Question: I just fired up the new Netflix app for iOS and upon trying to AirPlay the video to my Apple TV, I got this message:

So I was wondering how they're able to do this. Is there a public API that lets an app retrieve the version of the Apple TV that's selected for AirPlay? Or does Netflix use some other means to detect this?
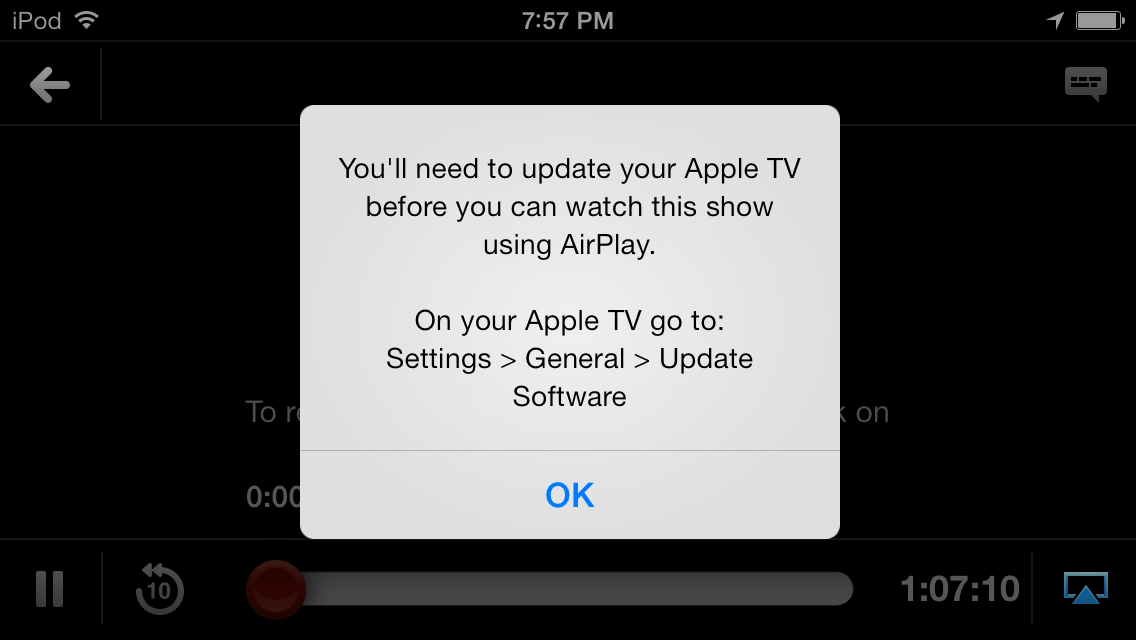
Answer: It's actually not that difficult to be able to pull something like this off. We're going to need to be doing two things: 1) listening for when the audio route changes to know when we've connected to an AirPlay device, and 2) searching the network for AirPlay devices to get info from.
Once we get notified when the audio route changes, we can get info about the new route. The most important bit for us is the name of the output port for the AirPlay device. Once we have that, we can iterate through all the AirPlay devices we know about to find the one that matches the name of the output port. Once we have that device, we can get info from its TXT record, which contains info about the version of the software its running.
I've pushed a sample project to <URL> that details how I pulled this off. This is a really simple project that just handles when a route changes. If you wanted to go live with this code, then you'd also want to add checks at certain other places, like when you present an MPMoviePlayerViewController.
EDIT: Note that this is pretty hacky, as we rely on the name of the port to be the same as the name of the AirPlay device. If Apple changes either of those things, this breaks. Alternatively, you can compare the "deviceid" field of the TXT record of the device to the UID of the port, which is the deviceid with the string "-airplay" appended to it, as far as I can tell. Again, if that is changed by Apple, it would break, but at least it's another potential way of checking.